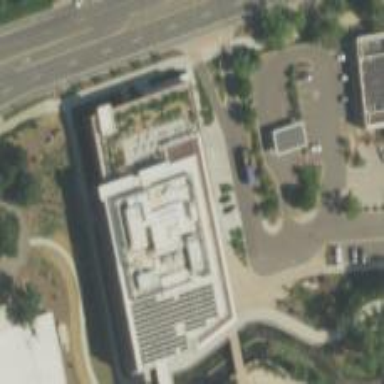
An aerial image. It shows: Office building.